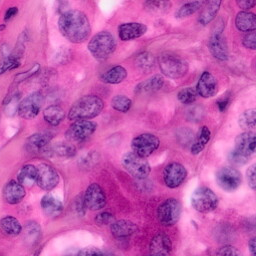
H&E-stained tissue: Pancreatic